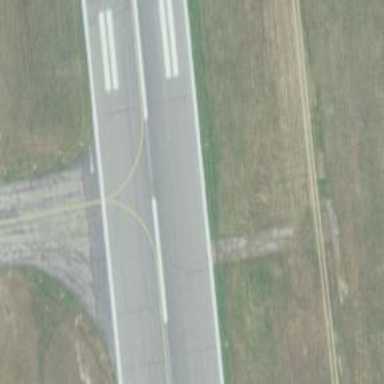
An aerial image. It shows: View of taxiway at the airport.